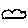
Label: cloud